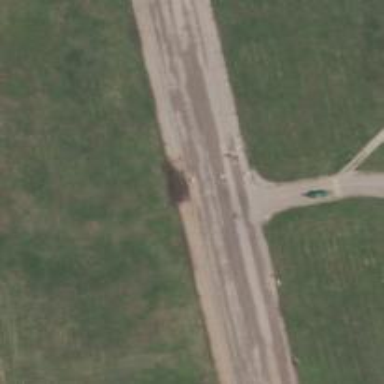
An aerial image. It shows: Runway at airport.